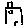
Label: house